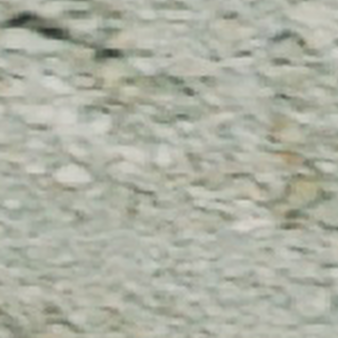
Label: other